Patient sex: M
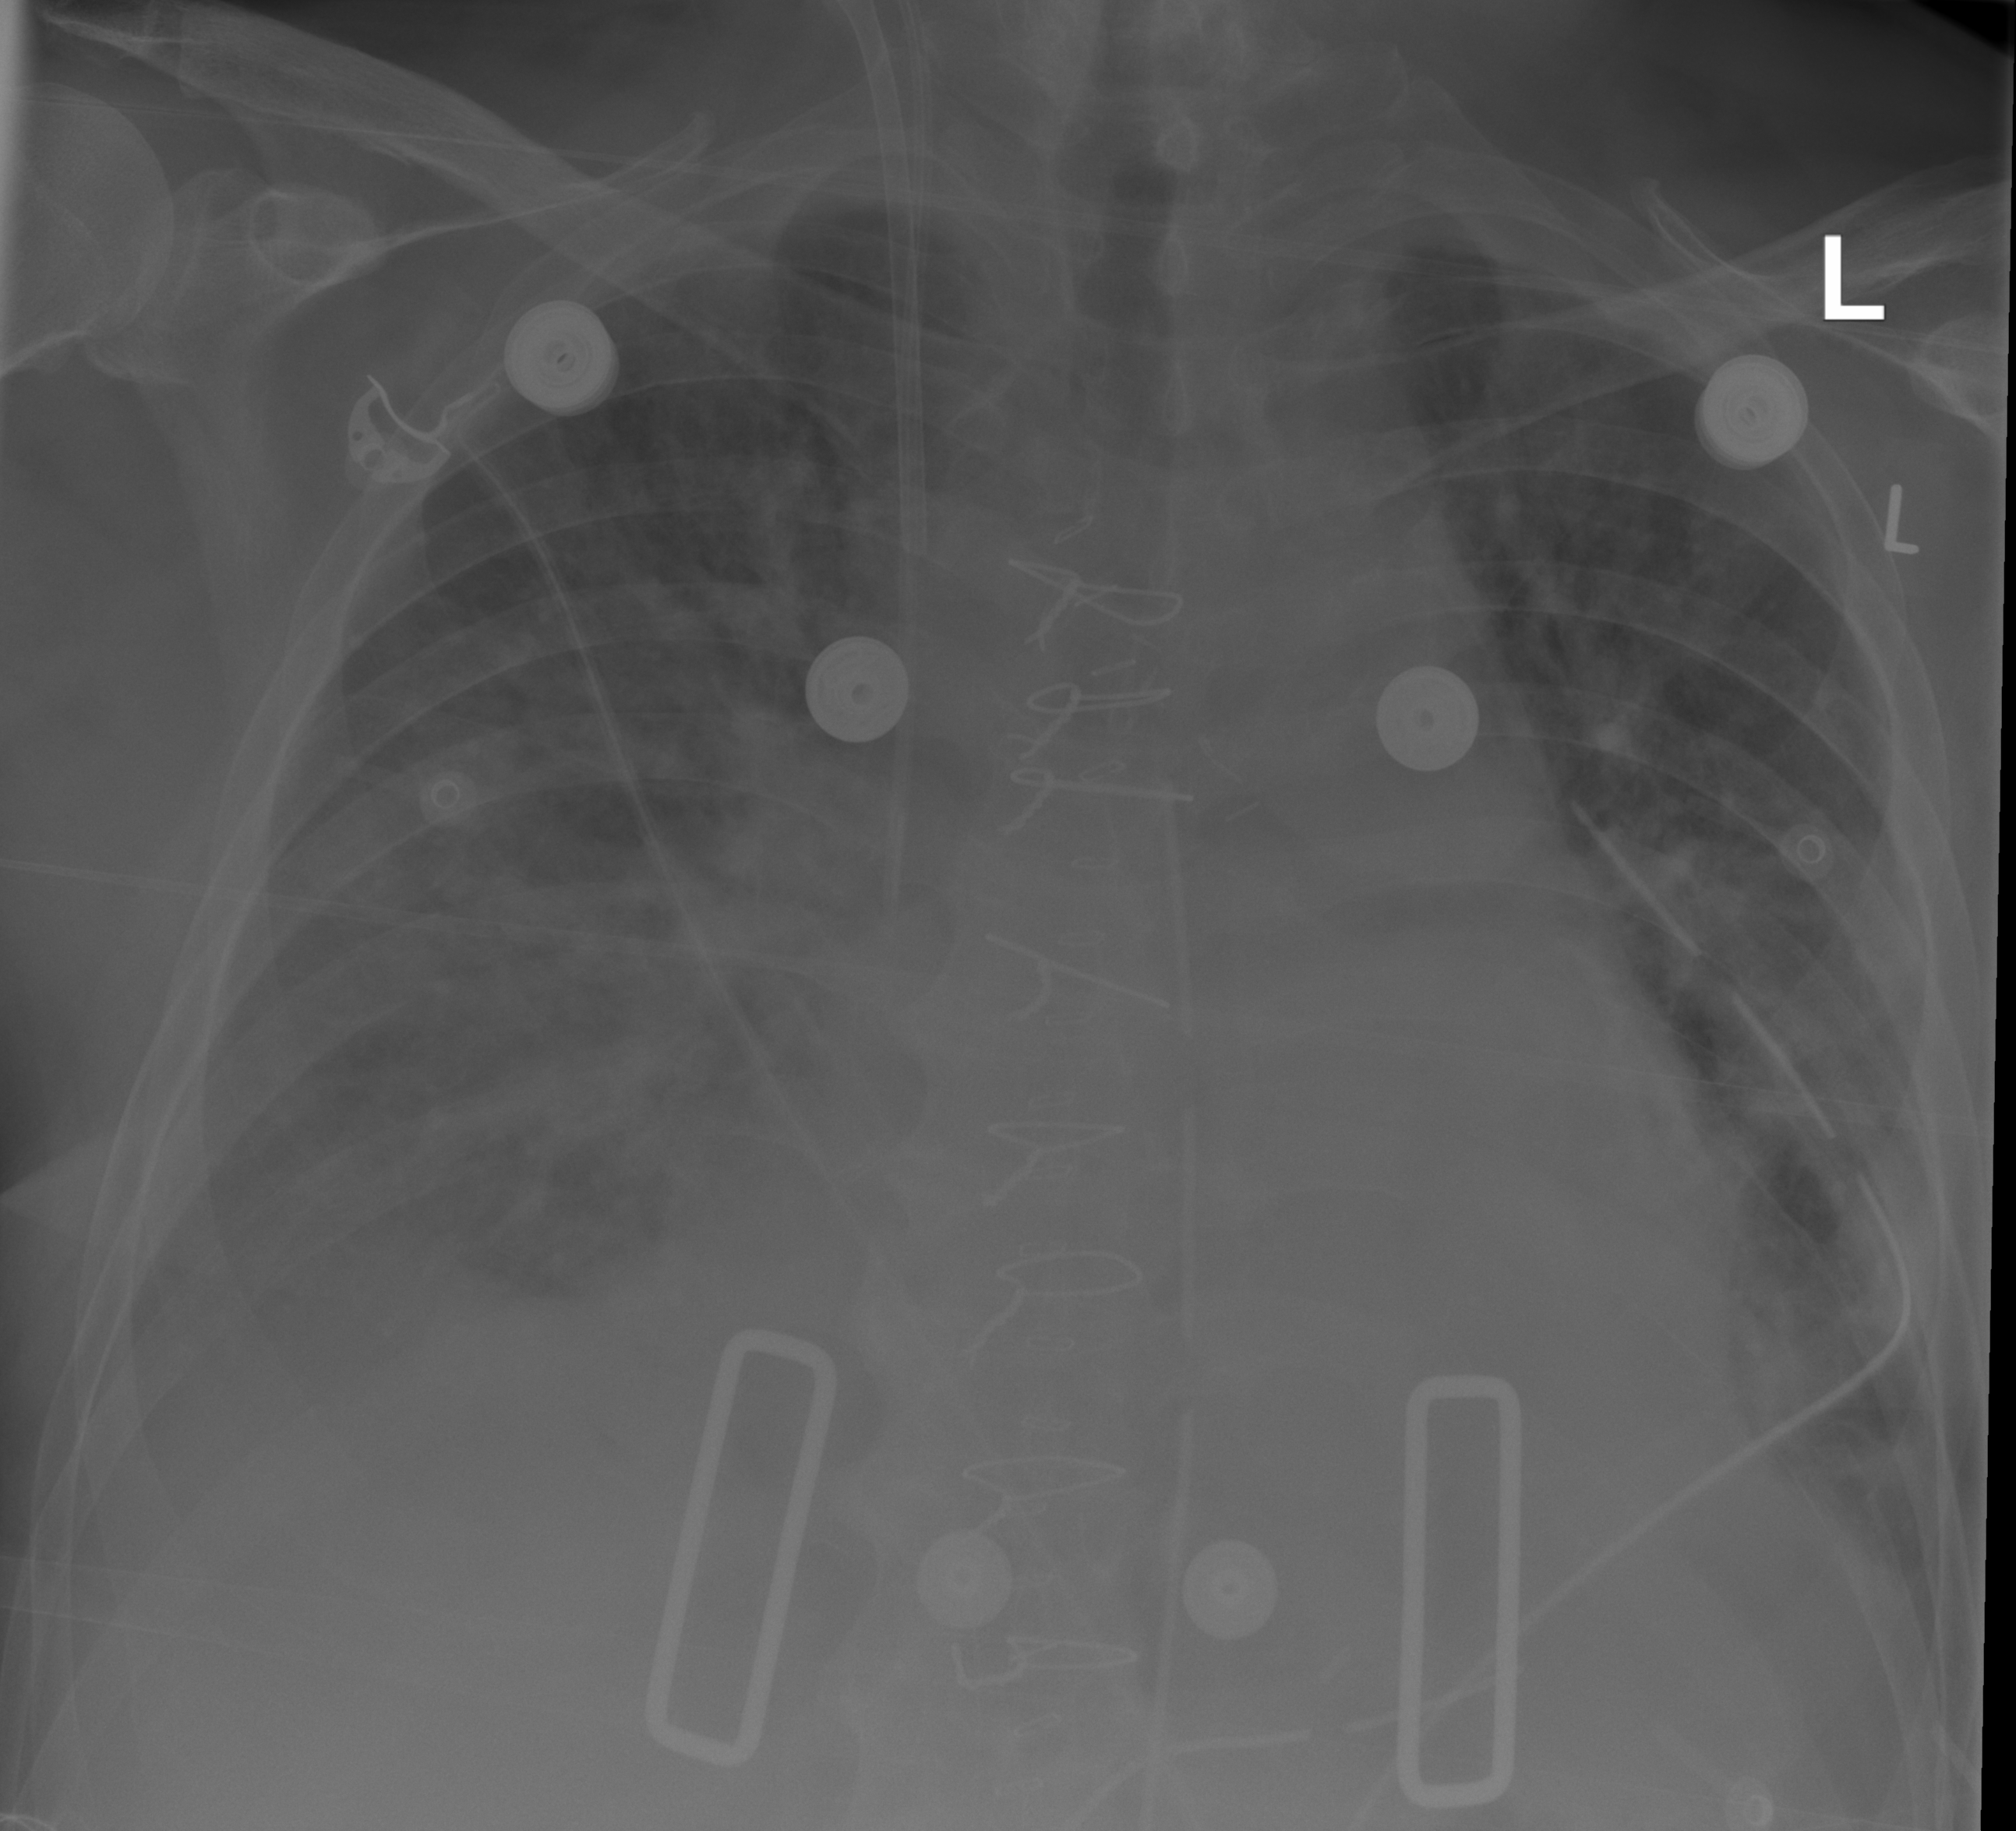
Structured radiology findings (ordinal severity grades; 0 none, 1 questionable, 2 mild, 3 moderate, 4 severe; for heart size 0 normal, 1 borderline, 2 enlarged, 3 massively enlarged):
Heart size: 2
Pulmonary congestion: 3
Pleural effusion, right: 3
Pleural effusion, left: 0
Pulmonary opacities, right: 2
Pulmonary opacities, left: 2
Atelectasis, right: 2
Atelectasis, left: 0